Interaction volume radius: 5 \u00c5
Interaction volume height: 20 \u00c5
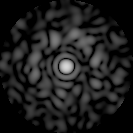
Disorder parameter: 0.8512